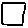
Label: square